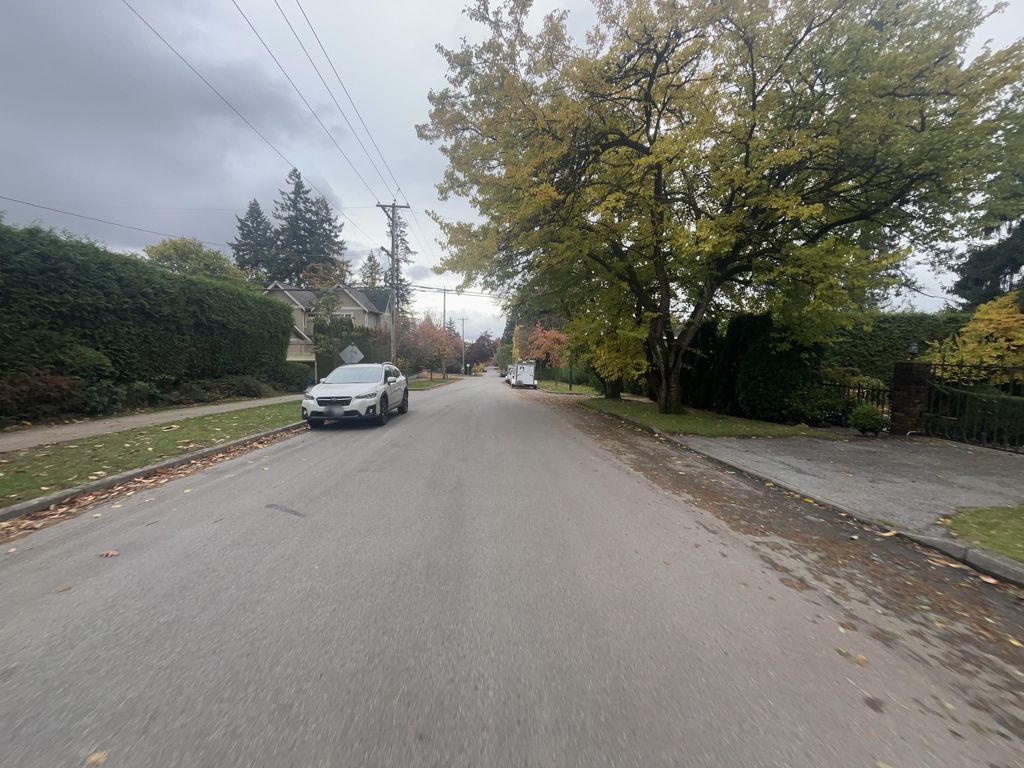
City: vancouver